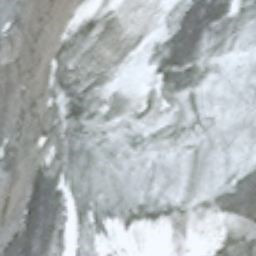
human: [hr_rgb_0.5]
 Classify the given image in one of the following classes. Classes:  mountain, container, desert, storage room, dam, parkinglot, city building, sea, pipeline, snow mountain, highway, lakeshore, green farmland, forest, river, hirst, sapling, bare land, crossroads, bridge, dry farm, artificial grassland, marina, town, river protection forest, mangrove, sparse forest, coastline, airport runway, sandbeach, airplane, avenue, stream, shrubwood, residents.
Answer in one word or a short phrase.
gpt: snow mountain